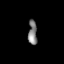
Tissue: prostate
Cell type: T cells
Senescence score: 0.3555
Nuclear area (px): 210
Mean DAPI intensity: 128.967